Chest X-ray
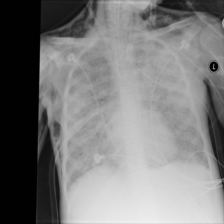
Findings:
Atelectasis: negative
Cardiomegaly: negative
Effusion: negative
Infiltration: negative
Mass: negative
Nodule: negative
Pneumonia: negative
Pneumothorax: negative
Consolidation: negative
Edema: negative
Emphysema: positive
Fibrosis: negative
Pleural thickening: negative
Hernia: negative